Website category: book
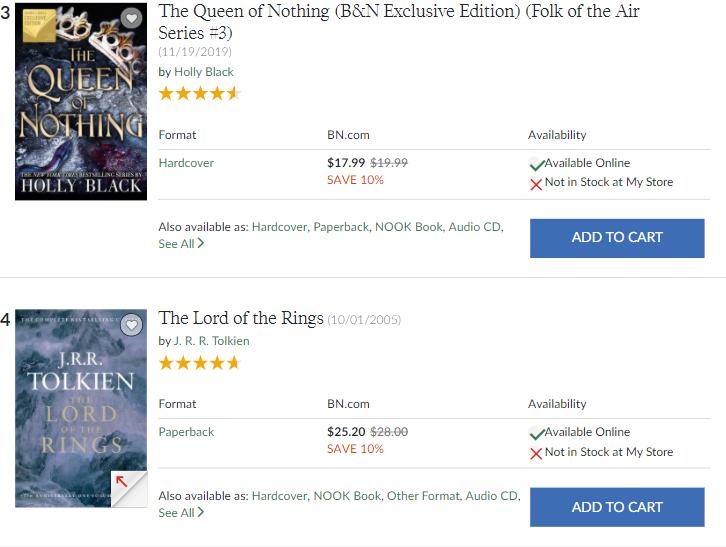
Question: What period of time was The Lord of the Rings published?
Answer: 10/01/2005

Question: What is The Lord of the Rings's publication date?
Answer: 10/01/2005

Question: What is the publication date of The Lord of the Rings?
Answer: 10/01/2005

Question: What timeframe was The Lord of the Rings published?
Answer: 10/01/2005

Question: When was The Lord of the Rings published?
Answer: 10/01/2005

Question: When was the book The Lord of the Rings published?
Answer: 10/01/2005

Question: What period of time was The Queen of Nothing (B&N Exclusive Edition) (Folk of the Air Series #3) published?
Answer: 11/19/2019

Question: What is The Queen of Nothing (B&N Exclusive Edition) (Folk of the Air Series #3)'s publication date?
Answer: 11/19/2019

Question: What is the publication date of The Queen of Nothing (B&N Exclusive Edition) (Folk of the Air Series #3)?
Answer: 11/19/2019

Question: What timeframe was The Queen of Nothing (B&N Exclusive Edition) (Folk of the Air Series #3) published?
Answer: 11/19/2019

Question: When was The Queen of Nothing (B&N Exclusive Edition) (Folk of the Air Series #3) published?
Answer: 11/19/2019

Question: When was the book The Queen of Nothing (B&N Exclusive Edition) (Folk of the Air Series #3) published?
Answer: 11/19/2019

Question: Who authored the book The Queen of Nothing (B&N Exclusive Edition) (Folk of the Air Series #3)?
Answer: Holly Black

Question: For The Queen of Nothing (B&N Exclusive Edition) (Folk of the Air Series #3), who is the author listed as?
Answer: Holly Black

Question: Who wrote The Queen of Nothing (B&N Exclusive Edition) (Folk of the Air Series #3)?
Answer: Holly Black

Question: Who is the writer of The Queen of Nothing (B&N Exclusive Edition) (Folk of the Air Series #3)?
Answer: Holly Black

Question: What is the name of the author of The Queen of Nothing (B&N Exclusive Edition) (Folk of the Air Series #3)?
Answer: Holly Black

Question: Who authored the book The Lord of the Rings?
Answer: J. R. R. Tolkien

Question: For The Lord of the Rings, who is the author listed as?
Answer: J. R. R. Tolkien

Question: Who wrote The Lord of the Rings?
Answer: J. R. R. Tolkien

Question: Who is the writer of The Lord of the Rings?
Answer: J. R. R. Tolkien

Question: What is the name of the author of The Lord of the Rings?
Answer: J. R. R. Tolkien

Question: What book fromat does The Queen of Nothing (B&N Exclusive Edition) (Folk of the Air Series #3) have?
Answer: Hardcover

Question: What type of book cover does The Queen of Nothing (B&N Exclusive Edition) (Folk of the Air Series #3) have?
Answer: Hardcover

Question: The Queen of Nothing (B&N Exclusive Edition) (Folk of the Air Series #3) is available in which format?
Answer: Hardcover

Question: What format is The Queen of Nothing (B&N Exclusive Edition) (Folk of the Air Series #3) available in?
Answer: Hardcover

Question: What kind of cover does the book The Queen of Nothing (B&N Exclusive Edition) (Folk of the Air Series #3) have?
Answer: Hardcover

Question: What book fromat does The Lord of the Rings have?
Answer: Paperback

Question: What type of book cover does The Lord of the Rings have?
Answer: Paperback

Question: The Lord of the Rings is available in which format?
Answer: Paperback

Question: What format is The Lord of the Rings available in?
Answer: Paperback

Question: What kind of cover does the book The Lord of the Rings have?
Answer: Paperback

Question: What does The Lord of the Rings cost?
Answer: $25.20

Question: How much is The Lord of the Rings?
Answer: $25.20

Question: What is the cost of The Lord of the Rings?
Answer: $25.20

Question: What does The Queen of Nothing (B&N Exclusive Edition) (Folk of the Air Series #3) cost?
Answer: $17.99

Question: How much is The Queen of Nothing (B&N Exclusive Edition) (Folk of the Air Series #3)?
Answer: $17.99

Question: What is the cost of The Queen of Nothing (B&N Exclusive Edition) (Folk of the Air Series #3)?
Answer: $17.99

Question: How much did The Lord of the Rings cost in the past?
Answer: $28.00

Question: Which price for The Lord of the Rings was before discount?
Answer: $28.00

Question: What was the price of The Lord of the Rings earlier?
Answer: $28.00

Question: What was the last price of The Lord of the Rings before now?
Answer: $28.00

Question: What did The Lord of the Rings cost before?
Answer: $28.00

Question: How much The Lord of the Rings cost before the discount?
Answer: $28.00

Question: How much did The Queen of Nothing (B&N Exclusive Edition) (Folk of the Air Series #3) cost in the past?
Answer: $19.99

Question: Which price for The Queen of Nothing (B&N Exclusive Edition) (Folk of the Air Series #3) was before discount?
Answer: $19.99

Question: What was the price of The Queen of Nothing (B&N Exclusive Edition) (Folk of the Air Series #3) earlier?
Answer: $19.99

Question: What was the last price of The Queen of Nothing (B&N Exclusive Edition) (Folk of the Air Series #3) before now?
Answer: $19.99

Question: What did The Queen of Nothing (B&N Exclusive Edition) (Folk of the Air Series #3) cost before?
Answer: $19.99

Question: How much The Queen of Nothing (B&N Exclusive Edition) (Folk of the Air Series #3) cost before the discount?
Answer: $19.99

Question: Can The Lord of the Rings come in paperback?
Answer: no

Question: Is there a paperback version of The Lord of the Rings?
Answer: no

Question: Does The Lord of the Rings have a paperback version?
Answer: no

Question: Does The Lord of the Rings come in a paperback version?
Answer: no

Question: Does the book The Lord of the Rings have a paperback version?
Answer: no

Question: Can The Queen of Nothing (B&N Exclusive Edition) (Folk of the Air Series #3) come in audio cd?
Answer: yes

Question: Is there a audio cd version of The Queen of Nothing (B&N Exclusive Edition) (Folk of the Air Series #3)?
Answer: yes

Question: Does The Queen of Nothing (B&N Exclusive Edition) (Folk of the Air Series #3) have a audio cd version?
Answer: yes

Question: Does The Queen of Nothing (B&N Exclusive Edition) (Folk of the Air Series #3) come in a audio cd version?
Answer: yes

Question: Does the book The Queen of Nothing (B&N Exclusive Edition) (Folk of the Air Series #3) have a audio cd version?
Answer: yes

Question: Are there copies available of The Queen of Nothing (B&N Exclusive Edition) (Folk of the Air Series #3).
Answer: yes

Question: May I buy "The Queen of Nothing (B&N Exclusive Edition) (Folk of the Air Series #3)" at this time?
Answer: yes

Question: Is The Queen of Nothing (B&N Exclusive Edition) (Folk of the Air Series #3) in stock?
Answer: yes

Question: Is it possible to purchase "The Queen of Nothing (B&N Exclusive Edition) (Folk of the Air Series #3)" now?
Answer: yes